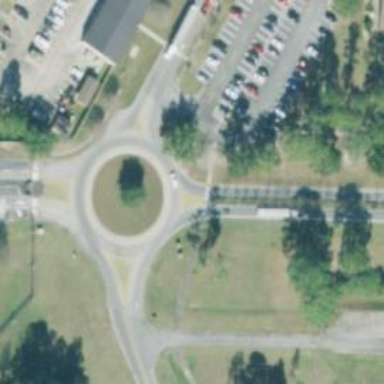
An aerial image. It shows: Tertiary road leading to roundabout junction.